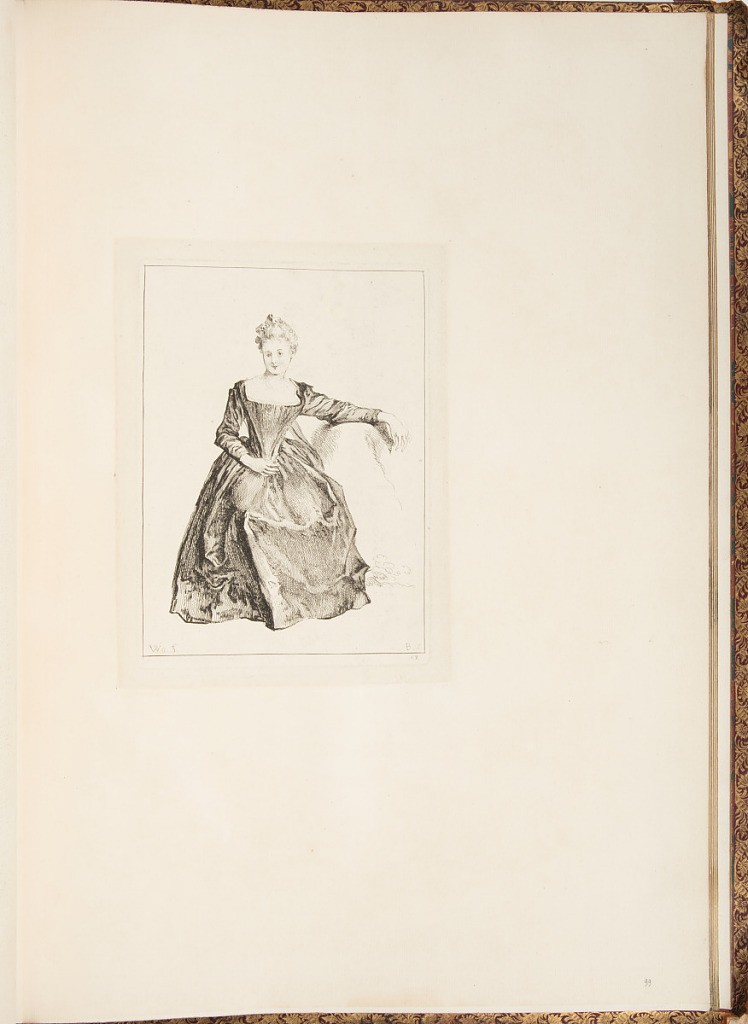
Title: Woman Seated
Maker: Antoine Watteau, French, 1684–1721
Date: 1723-1728
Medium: Etching on laid paper
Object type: Bound print
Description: Seated, well-dressed woman, facing forward. Her left arm extends over a mound; her right arm is at her stomach. The plate is signed.